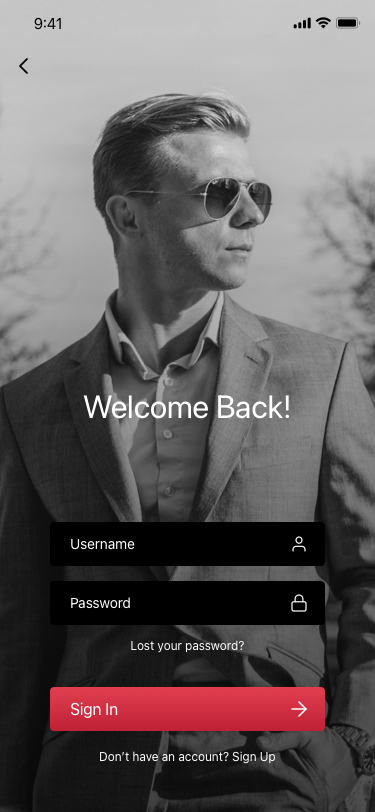
Text in this UI design:
Don’t have an account? Sign Up
Lost your password?